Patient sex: F
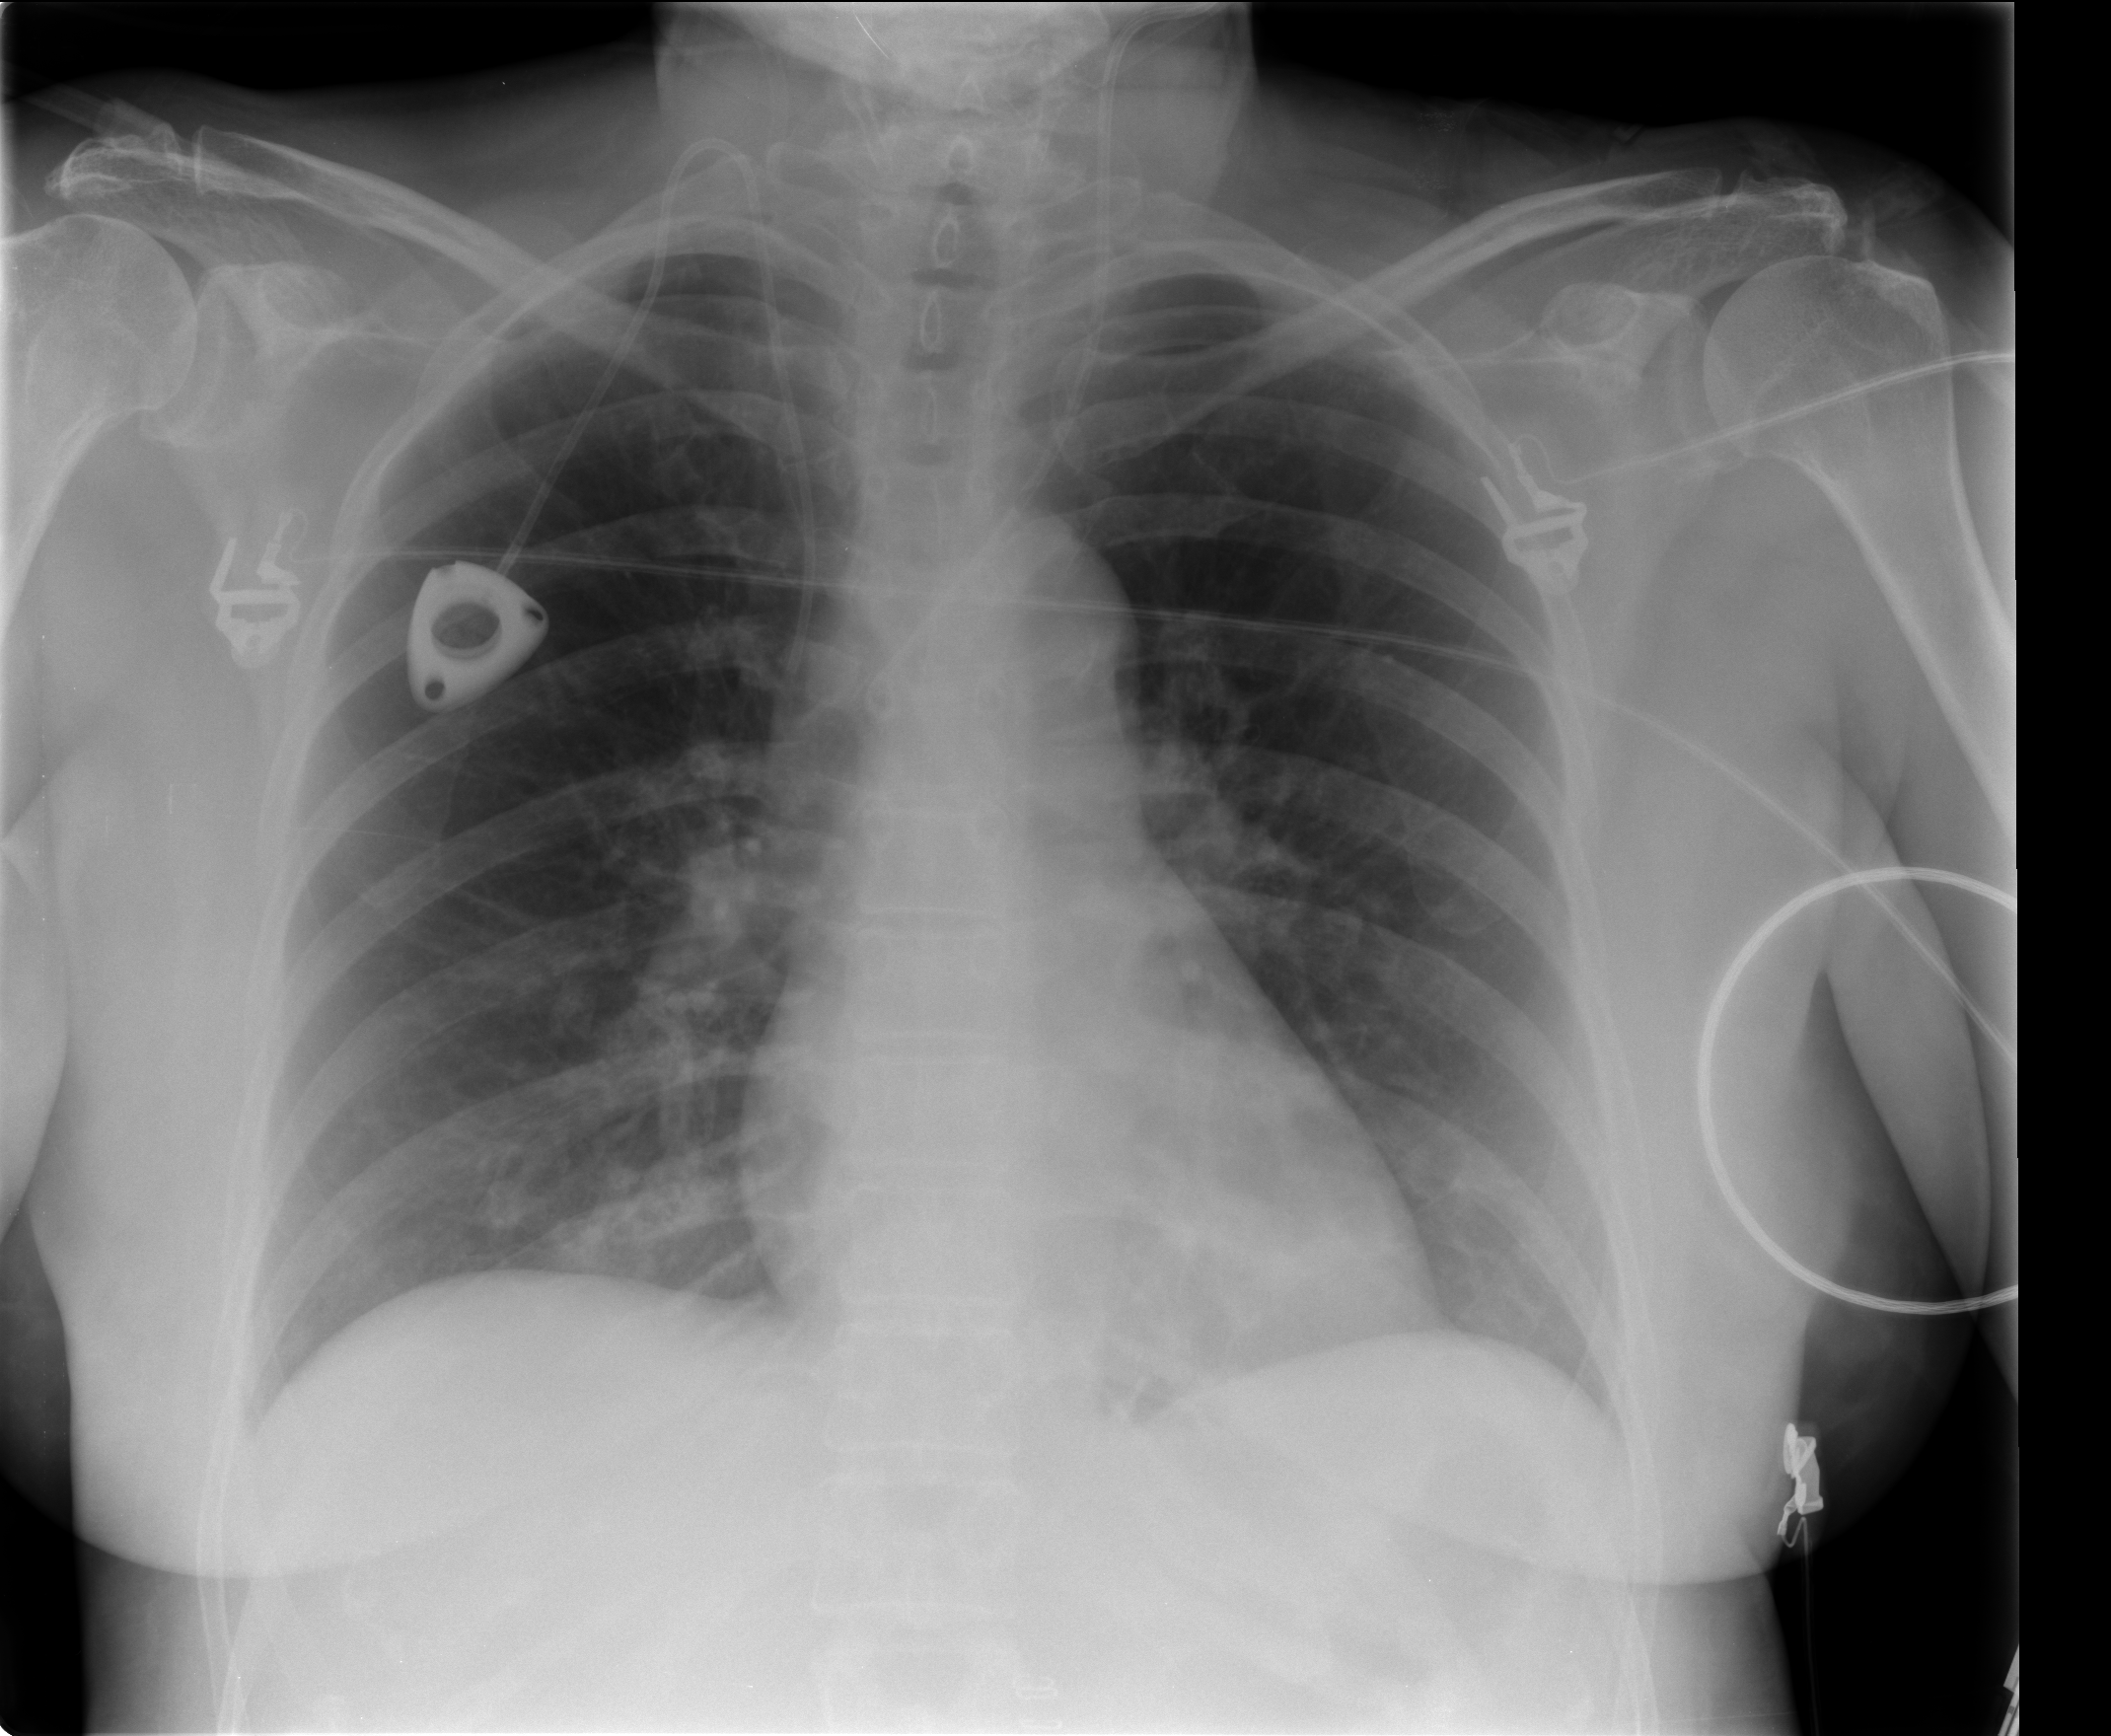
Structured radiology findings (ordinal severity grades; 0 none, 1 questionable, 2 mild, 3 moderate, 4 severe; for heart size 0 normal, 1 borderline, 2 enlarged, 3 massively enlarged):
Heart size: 0
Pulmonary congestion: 0
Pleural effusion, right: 0
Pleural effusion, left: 0
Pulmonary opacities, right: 0
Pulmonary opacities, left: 0
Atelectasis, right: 2
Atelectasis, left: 2